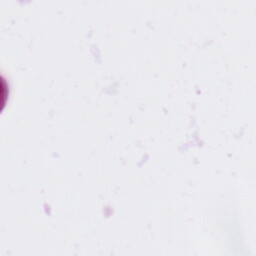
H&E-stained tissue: Colon